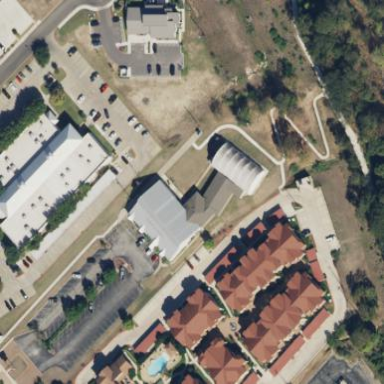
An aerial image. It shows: Fitness center building.